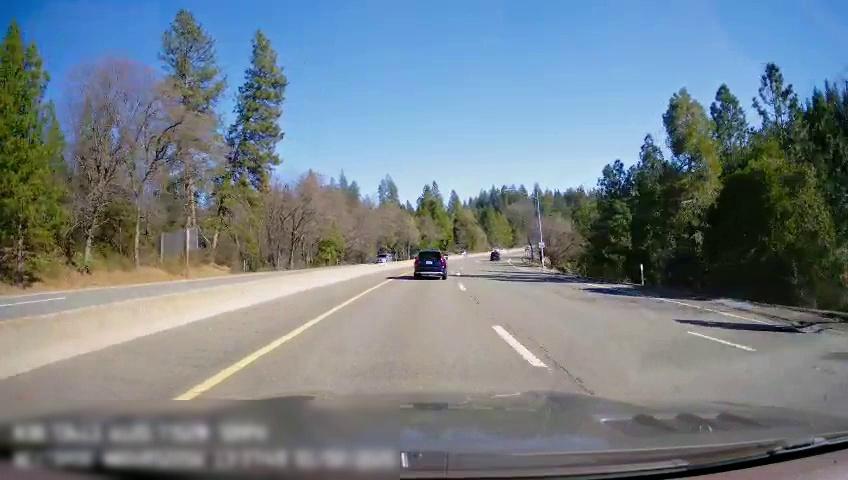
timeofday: Day
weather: Sunny
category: Drivable Space
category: Drivable Space
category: Vehicles | SUV
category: Vehicles | Car
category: Vehicles | SUV
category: Lanes | Current Lane
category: Lanes | Current Lane
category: Lanes | Alternate Lane
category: Lanes | Alternate Lane
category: Lanes | Opposite Lane